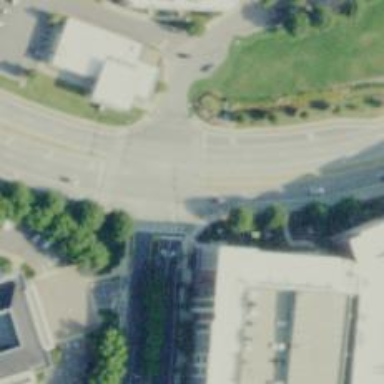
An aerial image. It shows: Marked road crossing.